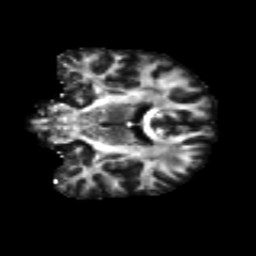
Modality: FA
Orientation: coronal
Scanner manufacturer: siemens
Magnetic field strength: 3 T
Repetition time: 4.16 s
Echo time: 0.0806 s